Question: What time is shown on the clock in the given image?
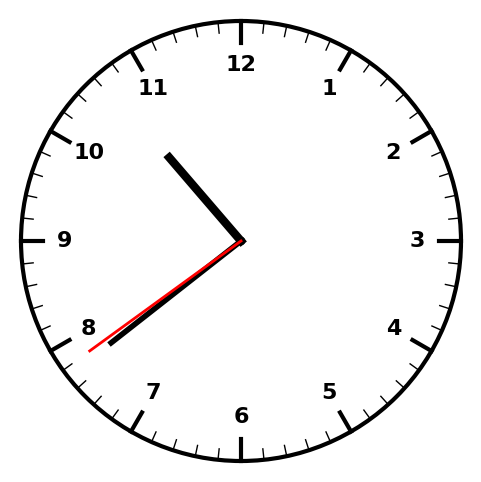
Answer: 10:38:39